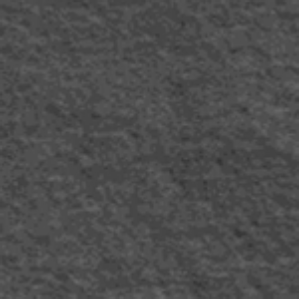
Label: frost